六年级 · 度量几何学
 在一个半径是 $3 \mathrm{~cm}$ 的圆中画一个扇形, 如右图。弧 $\mathrm{AB}$ 的长度是 $6.28 \mathrm{~cm}$, 这个扇形的面积是 ( ) cm²

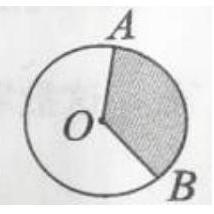
答案: 9.42